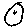
Label: moon